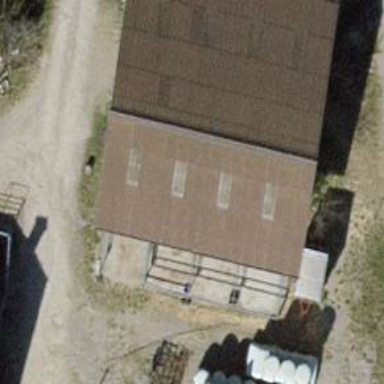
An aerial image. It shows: Farm auxiliary building with gabled roof.